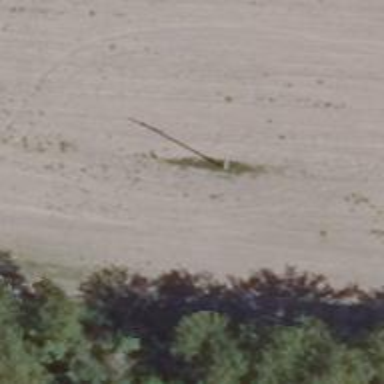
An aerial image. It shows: Power pole.